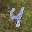
Label: 4